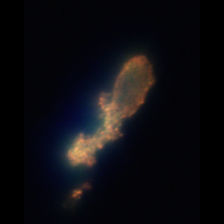
Taxon: Unknown_detritus
Group: Unknown